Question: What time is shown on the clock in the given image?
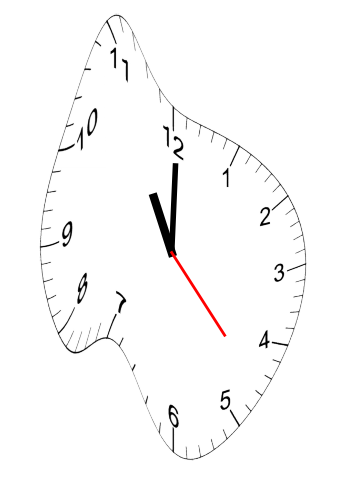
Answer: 11:00:23